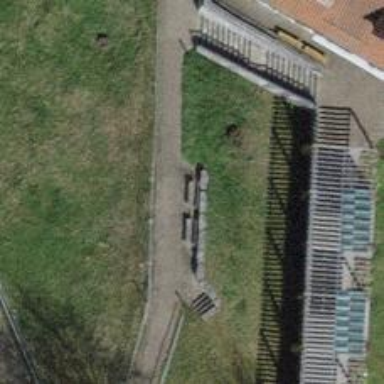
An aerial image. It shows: Brown bench in the vicinity.